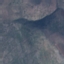
Label: HerbaceousVegetation